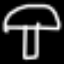
Label: mushroom